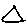
Label: triangle